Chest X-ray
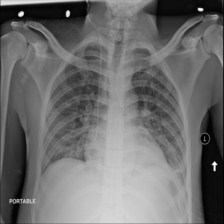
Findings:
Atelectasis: negative
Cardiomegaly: negative
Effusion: positive
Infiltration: negative
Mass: negative
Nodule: negative
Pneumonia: negative
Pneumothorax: negative
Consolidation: negative
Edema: negative
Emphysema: negative
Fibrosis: negative
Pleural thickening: negative
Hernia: negative